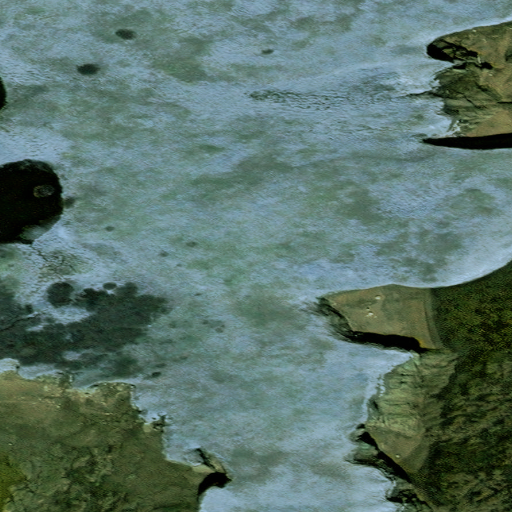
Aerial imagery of island in Alaska named Nordyke Islands containing only unknown